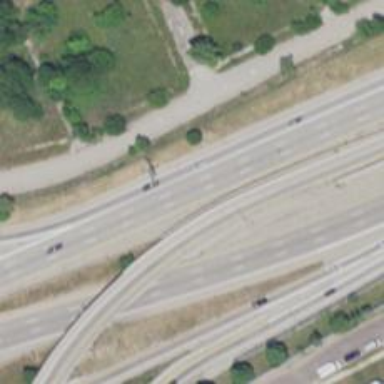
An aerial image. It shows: Motorway junction.